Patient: sex M, age 57
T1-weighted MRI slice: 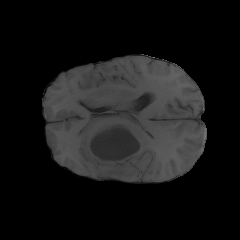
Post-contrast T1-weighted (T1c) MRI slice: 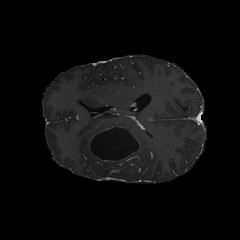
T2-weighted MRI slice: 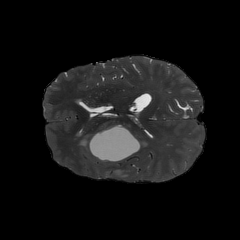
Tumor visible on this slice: yes
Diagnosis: Glioblastoma, IDH-wildtype
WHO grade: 4